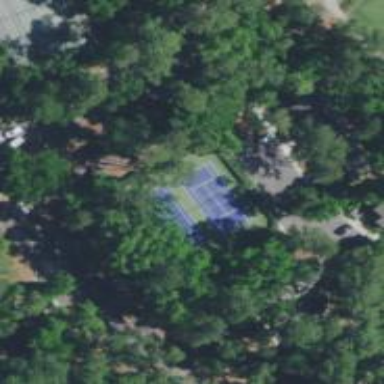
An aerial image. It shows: Tennis court in leisure pitch.